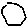
Label: hexagon